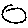
Label: circle